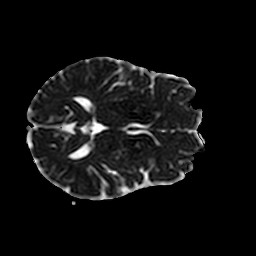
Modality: ADC
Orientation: axial
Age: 68
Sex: female
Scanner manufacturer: philips
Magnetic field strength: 3 T
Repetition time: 4.642 s
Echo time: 0.07429 s